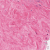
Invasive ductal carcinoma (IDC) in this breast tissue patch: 0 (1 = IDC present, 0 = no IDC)